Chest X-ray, PA view. Patient: 47 years old, sex M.
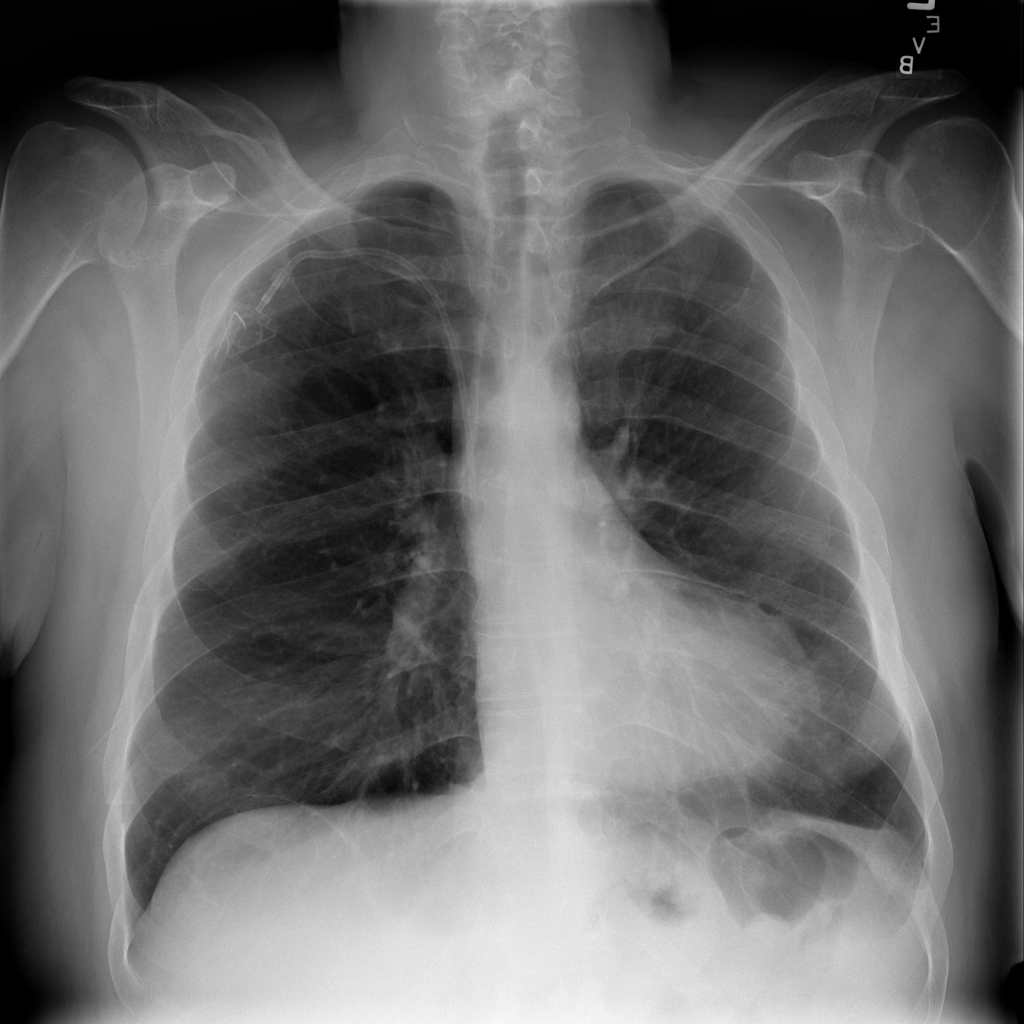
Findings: No Finding